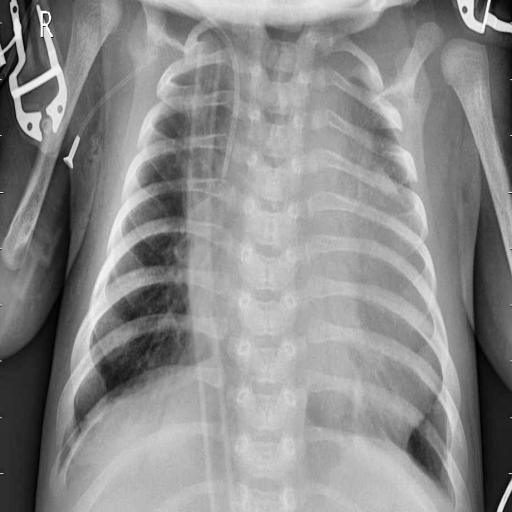
Finding: PNEUMONIA